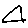
Label: triangle